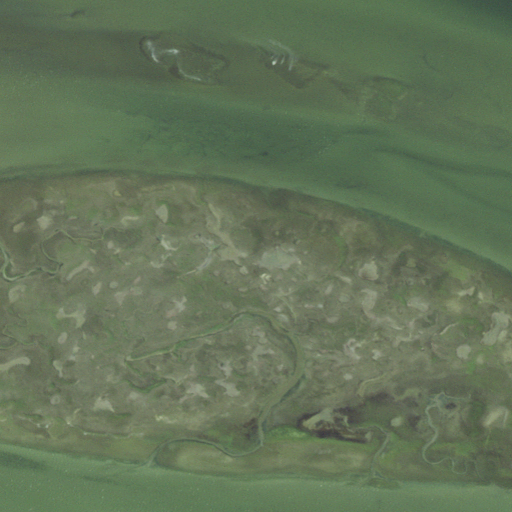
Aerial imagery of island in Massachusetts named Phillis Island containing only open water